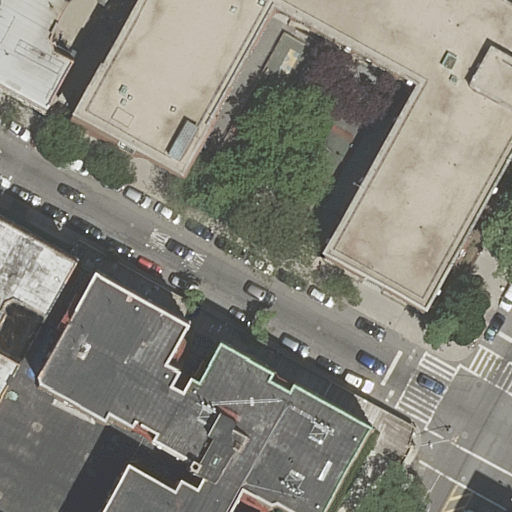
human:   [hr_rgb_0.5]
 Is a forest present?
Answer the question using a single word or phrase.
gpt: no

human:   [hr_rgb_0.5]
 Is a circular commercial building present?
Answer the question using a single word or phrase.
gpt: no

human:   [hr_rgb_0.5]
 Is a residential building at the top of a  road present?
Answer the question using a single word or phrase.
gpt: yes

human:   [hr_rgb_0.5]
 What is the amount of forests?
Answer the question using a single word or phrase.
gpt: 0

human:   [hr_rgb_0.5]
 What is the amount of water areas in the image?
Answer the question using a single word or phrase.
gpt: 0

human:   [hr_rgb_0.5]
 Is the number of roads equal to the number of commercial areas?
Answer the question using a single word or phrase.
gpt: no

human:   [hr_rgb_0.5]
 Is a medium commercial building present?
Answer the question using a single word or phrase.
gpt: no

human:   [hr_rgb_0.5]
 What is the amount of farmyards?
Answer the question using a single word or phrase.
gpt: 0

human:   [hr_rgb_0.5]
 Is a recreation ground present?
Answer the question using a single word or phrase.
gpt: no

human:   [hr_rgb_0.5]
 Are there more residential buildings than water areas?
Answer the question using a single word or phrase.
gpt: yes

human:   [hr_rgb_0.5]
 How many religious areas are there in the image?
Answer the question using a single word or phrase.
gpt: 0

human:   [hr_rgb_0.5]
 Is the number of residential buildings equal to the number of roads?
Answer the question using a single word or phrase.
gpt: no

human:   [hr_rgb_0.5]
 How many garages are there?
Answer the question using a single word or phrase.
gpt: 0

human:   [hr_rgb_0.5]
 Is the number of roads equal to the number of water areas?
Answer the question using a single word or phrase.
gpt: no

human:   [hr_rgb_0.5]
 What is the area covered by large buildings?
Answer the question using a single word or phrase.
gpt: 2649m2

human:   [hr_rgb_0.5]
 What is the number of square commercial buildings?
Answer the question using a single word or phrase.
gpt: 0

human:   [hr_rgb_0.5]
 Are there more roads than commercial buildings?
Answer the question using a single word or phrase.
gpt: yes

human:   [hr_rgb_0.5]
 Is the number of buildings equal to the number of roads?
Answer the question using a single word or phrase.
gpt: yes

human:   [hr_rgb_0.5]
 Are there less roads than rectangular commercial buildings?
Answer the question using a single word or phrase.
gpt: no

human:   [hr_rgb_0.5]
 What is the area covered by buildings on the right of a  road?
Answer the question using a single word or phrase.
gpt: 272m2

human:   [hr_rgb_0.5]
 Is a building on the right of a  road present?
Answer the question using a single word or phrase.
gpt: yes

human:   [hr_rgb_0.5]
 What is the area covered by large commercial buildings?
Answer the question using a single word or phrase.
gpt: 0m2

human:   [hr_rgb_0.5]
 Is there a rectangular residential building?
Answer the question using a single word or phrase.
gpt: no

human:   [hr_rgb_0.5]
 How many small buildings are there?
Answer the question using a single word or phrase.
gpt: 0

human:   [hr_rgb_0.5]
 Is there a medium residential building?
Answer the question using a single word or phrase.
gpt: yes

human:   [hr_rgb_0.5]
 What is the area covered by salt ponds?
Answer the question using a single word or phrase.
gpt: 0m2

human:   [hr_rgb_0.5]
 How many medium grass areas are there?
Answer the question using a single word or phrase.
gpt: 0

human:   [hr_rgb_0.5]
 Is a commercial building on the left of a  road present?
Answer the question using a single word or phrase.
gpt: no

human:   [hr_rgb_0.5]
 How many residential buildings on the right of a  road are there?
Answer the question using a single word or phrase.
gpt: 0

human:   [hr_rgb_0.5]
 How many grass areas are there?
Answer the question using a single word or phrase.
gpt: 0

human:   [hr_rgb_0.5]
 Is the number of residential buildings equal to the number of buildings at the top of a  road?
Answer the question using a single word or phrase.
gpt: yes

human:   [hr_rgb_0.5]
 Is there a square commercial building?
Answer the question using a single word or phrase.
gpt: no

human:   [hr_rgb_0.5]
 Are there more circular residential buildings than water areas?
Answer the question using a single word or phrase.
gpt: no

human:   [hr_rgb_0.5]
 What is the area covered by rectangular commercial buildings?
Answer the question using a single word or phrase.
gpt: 0m2

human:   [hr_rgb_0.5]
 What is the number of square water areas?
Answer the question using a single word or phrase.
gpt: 0

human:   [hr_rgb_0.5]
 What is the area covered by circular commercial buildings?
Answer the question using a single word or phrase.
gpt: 0m2